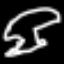
Label: mushroom